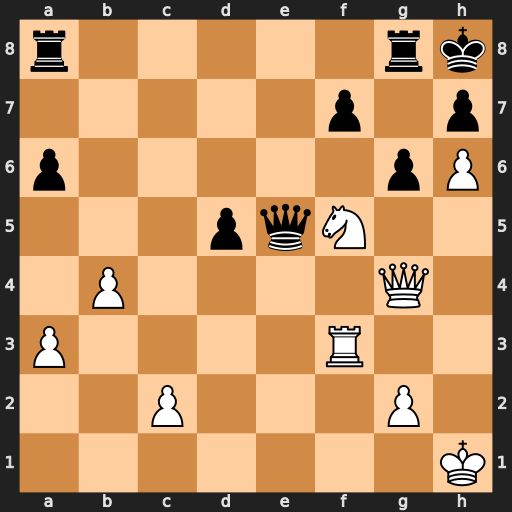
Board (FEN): r5rk/5p1p/p5pP/3pqN2/1P4Q1/P4R2/2P3P1/7K
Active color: w
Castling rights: -
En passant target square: -
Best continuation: Nd6 Rgf8 Nxf7+ Rxf7 Rxf7